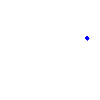
Particle: proton